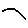
Label: sun